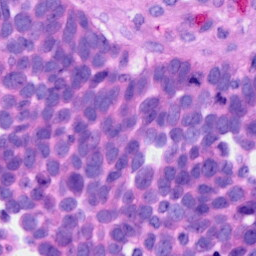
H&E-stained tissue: Ovarian